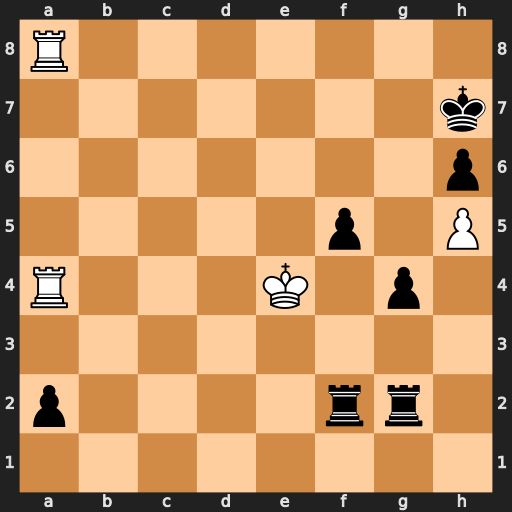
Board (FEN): R7/7k/7p/5p1P/R3K1p1/8/p4rr1/8
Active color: w
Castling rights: -
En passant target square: -
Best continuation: Ke5 a1=Q+ Rxa1 Re2+ Kf6 Re7 Kxe7